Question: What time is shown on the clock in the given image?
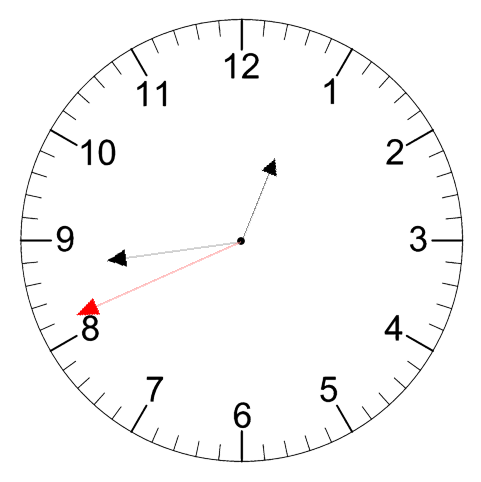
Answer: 12:43:41